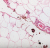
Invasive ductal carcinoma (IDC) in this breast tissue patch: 0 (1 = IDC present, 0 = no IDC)